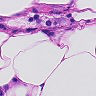
Metastatic tissue present: yes